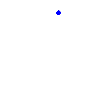
Particle: pion